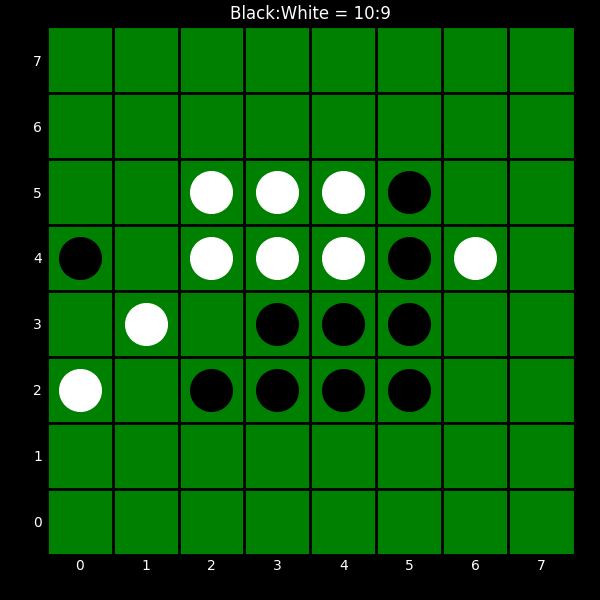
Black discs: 10
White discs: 9